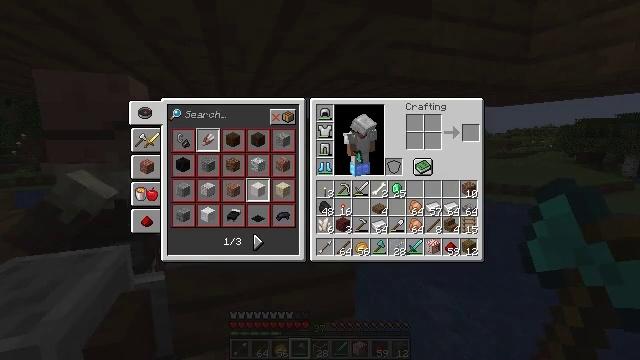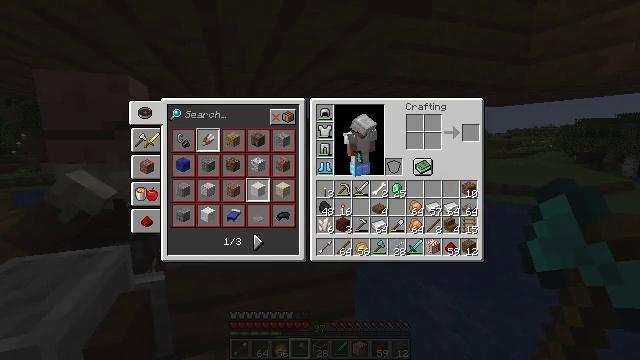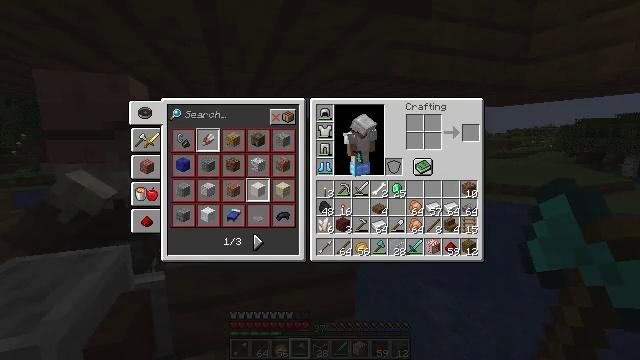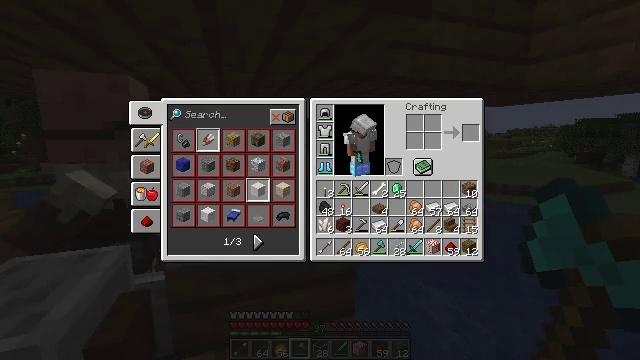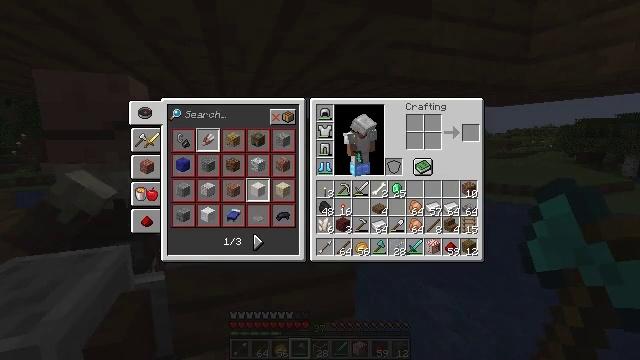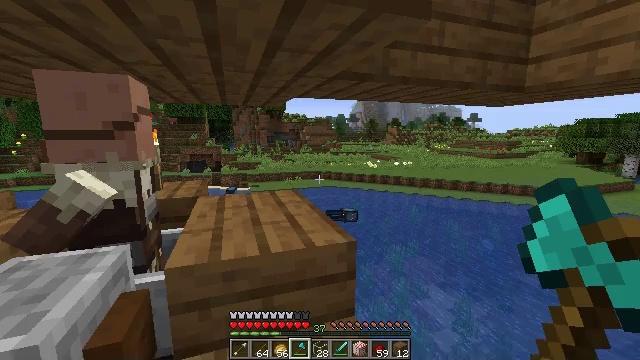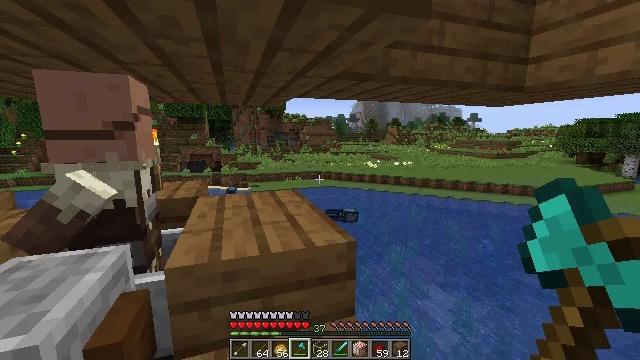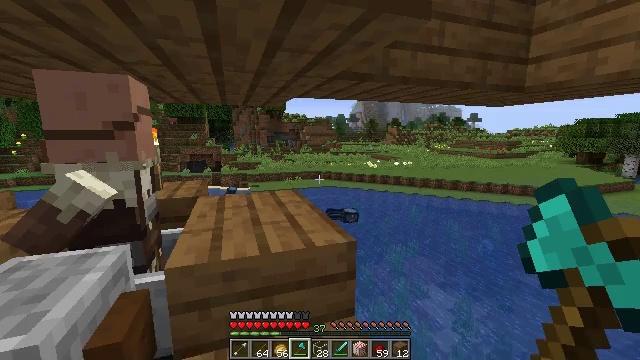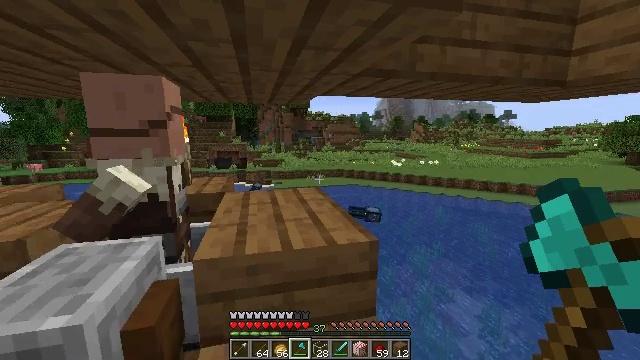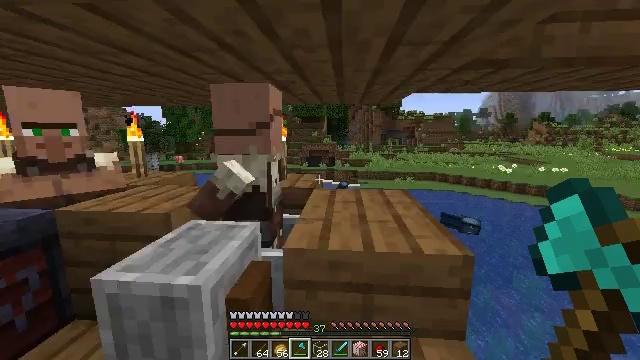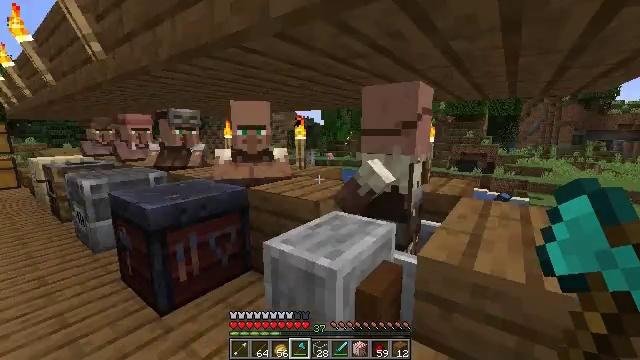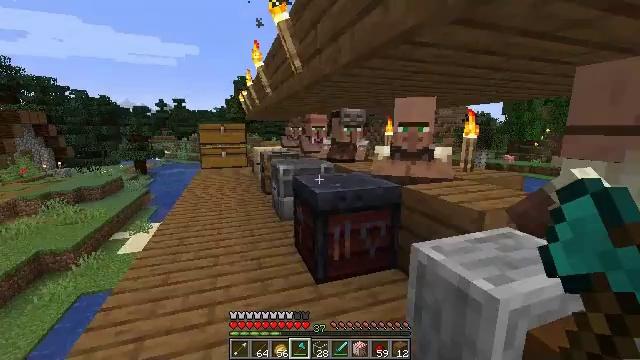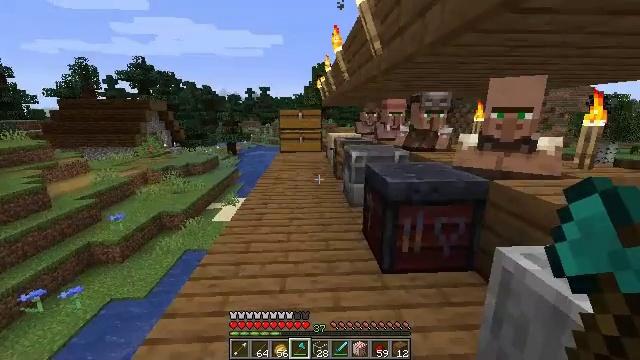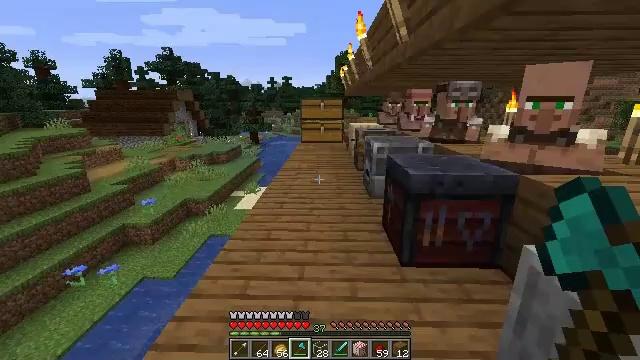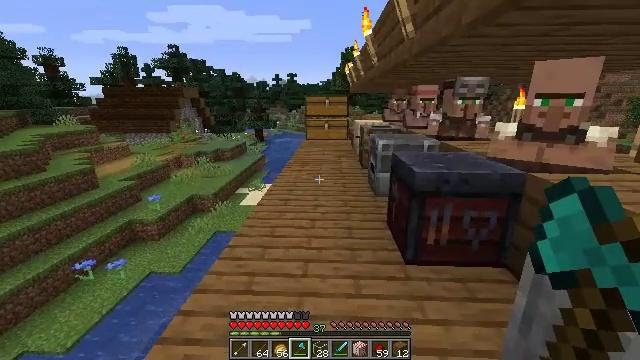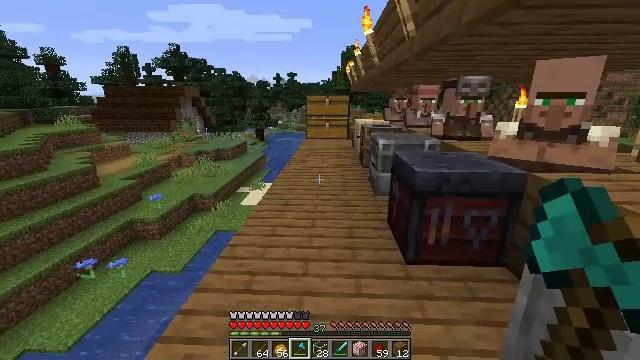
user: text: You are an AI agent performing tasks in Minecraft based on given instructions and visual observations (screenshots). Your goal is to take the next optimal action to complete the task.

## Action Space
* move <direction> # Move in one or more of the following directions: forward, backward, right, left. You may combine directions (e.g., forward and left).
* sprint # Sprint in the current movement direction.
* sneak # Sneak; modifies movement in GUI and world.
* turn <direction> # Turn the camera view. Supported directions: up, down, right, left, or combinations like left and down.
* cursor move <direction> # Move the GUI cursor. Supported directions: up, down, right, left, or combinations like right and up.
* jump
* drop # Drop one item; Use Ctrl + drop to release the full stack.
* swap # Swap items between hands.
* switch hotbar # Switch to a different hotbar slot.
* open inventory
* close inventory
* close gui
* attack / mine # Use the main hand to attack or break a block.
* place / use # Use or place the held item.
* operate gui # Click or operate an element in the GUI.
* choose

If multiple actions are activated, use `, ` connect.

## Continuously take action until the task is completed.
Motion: motion action
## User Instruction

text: Attack the spruce slab to remove it.
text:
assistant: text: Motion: no_op
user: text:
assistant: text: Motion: no_op
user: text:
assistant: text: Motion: no_op
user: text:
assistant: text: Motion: no_op
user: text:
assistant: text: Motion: no_op
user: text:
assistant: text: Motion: no_op
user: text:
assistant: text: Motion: no_op
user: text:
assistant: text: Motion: turn left
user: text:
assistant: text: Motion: turn left
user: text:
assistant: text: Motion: turn left
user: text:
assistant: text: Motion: turn left
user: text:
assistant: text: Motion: turn left and down
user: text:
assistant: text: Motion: turn left and down
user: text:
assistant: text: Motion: turn left
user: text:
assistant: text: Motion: no_op
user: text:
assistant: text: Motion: no_op
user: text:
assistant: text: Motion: no_op
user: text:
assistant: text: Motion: move forward, turn right
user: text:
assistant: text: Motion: move forward, turn right
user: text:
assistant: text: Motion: move forward
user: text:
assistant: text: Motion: move forward
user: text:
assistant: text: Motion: move forward
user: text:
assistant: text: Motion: move forward, turn up
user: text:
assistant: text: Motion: move forward, sprint
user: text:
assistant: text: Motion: move forward, sprint, turn left
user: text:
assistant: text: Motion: move forward, sprint, turn left
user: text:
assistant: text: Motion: move forward
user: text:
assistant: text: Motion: move forward
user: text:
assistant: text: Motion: move forward, sprint
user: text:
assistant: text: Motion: move forward, sprint